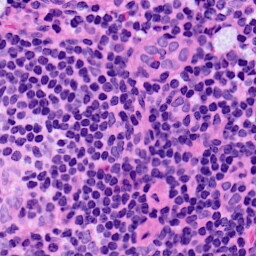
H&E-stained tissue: LymphNode